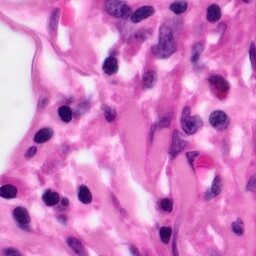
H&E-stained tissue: Pancreatic